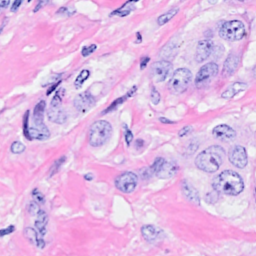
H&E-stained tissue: Breast